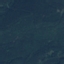
Label: Forest